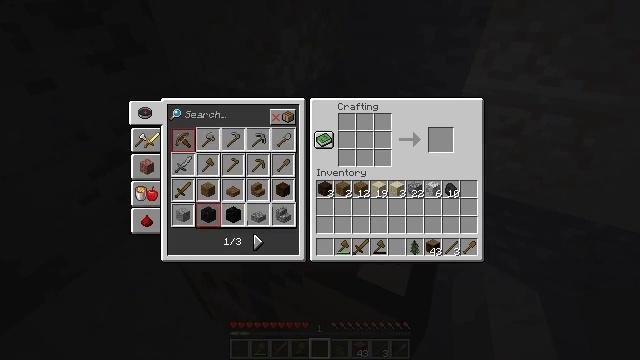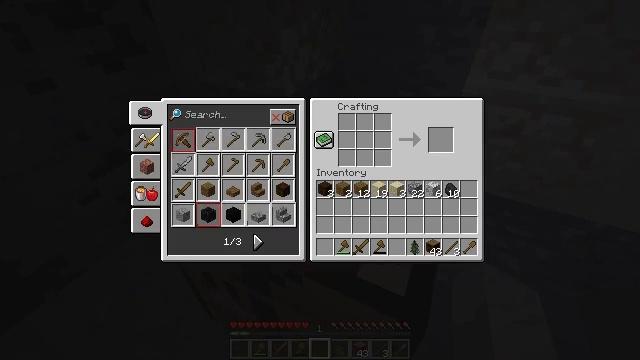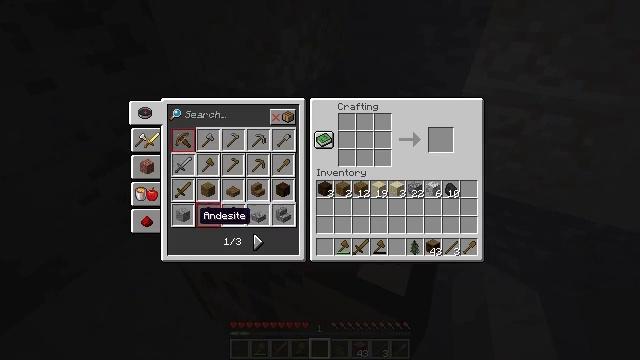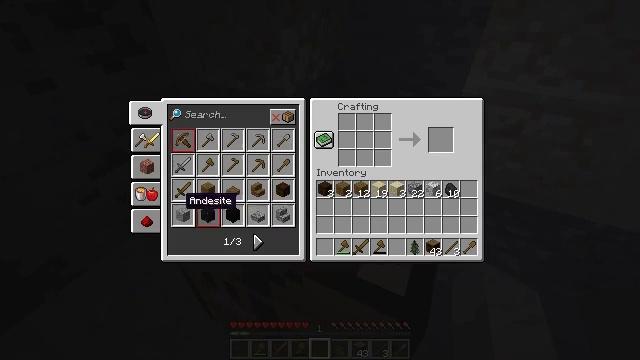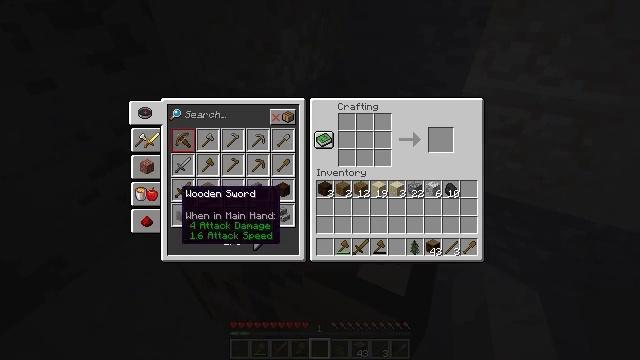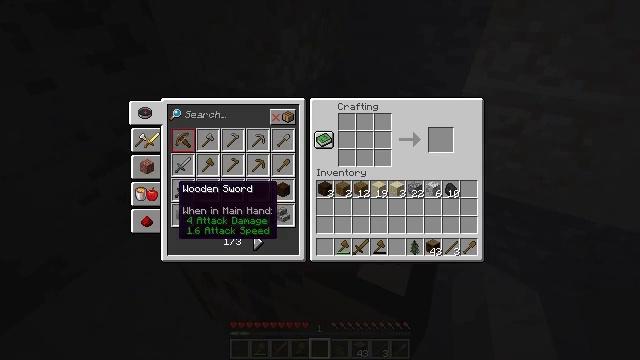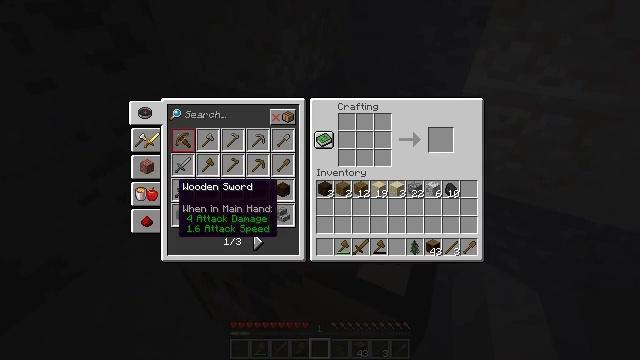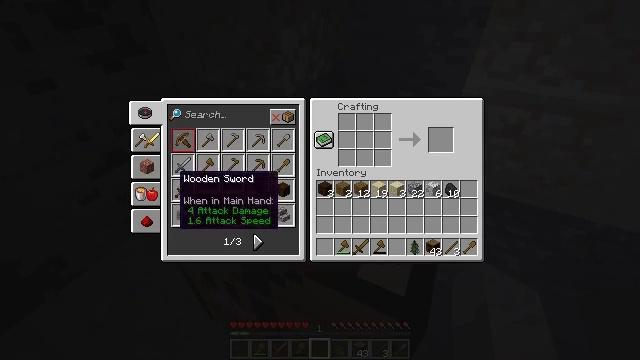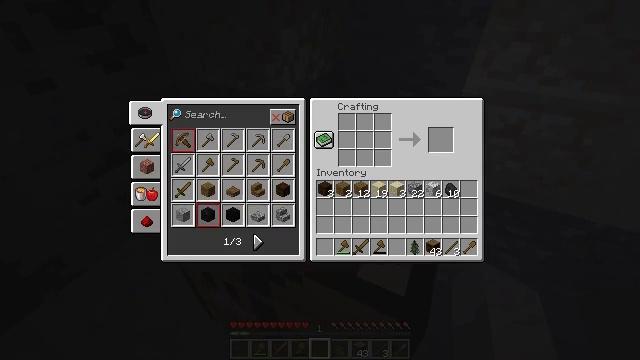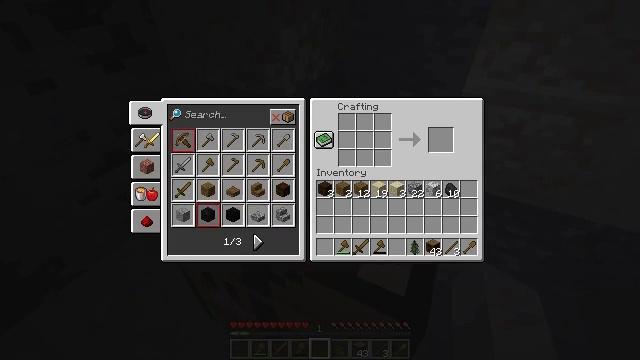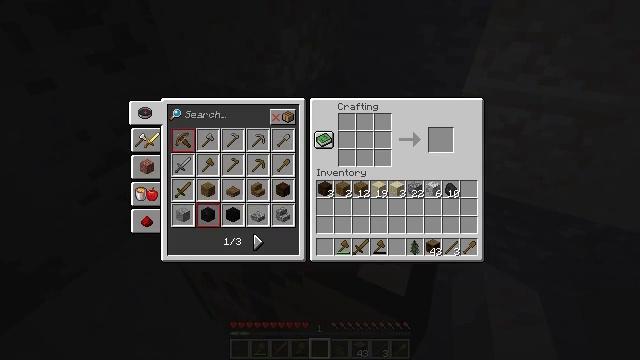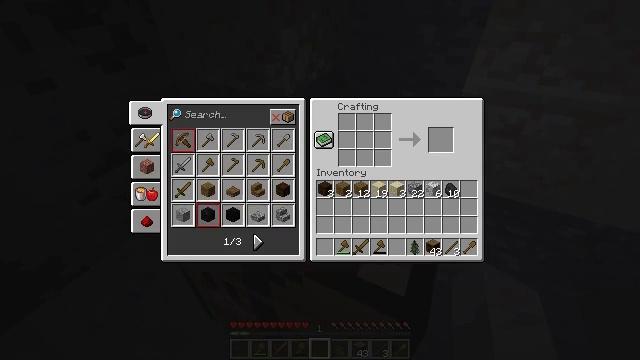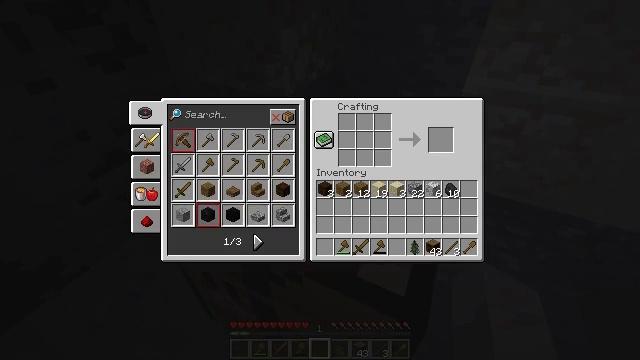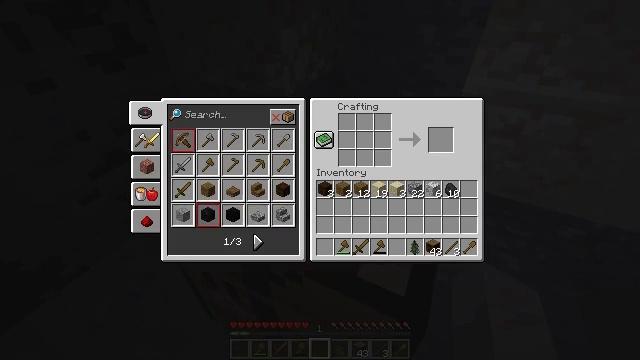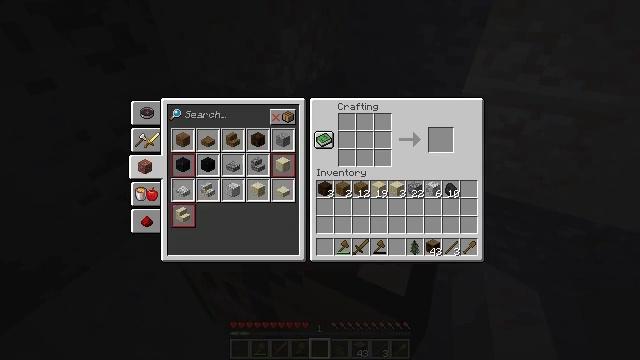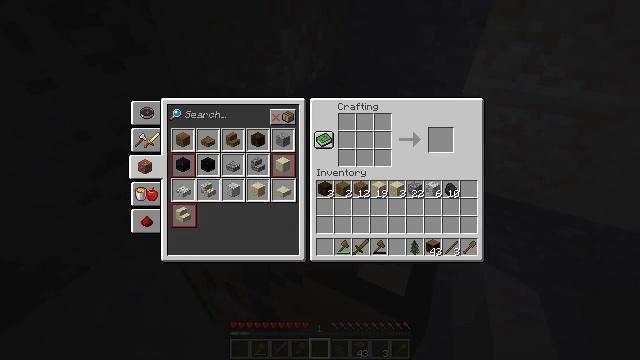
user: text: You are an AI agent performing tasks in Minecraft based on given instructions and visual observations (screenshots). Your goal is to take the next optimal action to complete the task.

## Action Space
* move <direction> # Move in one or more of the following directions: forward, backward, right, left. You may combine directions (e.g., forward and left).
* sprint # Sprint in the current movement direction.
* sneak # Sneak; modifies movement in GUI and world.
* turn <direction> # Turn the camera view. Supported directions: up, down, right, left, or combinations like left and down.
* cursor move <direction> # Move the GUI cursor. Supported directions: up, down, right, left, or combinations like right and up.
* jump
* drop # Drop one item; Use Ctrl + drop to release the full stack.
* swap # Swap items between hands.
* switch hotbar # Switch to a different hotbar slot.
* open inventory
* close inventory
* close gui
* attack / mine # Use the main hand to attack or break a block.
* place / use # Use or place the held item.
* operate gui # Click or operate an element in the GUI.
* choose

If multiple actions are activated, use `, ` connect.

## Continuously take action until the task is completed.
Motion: motion action
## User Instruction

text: Craft polished diorite.
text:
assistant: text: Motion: no_op
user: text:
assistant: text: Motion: cursor move left and up
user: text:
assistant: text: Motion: cursor move left and up
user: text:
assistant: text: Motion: cursor move up
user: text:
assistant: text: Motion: no_op
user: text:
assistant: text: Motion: no_op
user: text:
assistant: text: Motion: cursor move up
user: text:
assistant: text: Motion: cursor move up
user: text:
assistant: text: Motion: no_op
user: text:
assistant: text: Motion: no_op
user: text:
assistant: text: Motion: cursor move left
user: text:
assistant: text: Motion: no_op
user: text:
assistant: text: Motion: no_op
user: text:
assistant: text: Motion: operate gui
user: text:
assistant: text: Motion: operate gui
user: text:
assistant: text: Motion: no_op
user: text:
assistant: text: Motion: no_op
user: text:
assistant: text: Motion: no_op
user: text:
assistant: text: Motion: no_op
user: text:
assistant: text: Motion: cursor move right and down
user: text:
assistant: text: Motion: cursor move right and down
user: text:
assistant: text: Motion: cursor move right
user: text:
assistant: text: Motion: cursor move right
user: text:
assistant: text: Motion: cursor move right
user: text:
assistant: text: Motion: cursor move right
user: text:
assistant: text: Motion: no_op
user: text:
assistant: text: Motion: no_op
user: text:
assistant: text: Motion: no_op
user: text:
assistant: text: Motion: cursor move left
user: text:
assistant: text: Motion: cursor move left and down